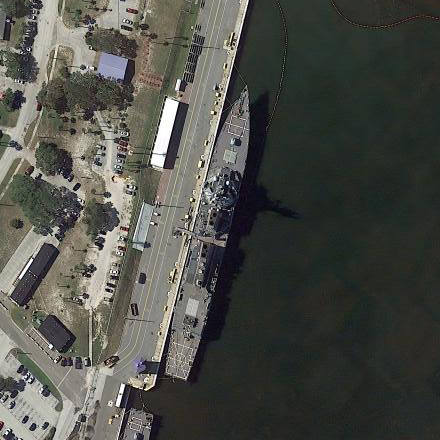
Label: destroyer